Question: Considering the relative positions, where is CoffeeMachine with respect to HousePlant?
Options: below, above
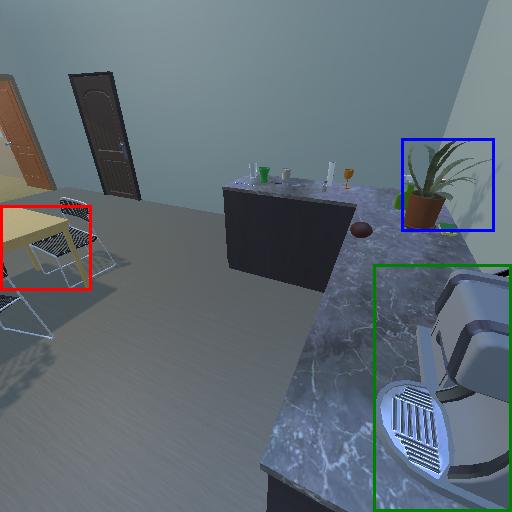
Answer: below